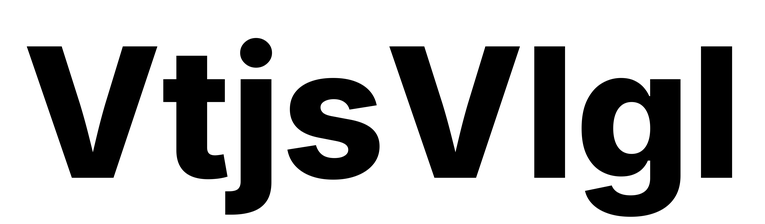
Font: Inter_ExtraBold